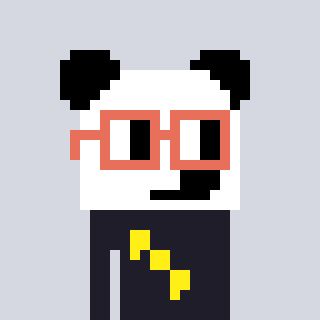
a pixel art character with square orange glasses, a panda-shaped head and a grayscale-colored body on a cool background